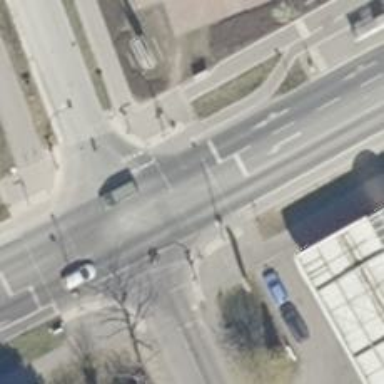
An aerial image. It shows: Road crossing with traffic signals and island.